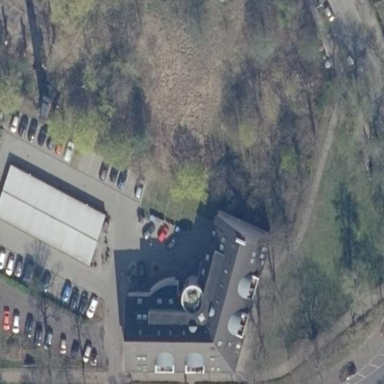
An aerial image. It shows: Office building with gabled roof.